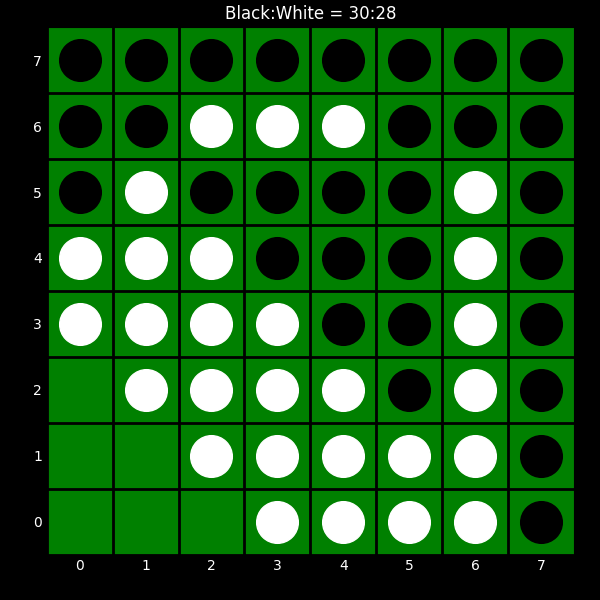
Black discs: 30
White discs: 28